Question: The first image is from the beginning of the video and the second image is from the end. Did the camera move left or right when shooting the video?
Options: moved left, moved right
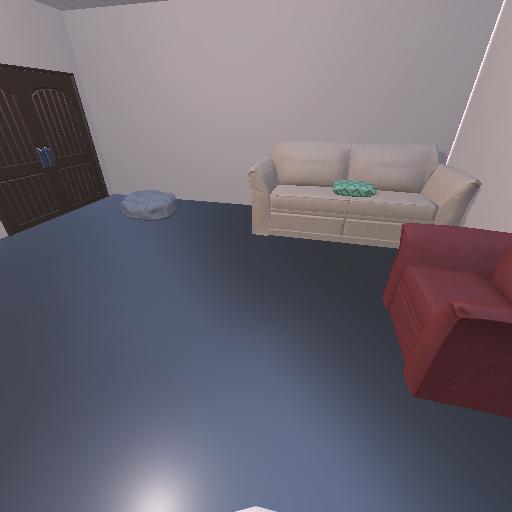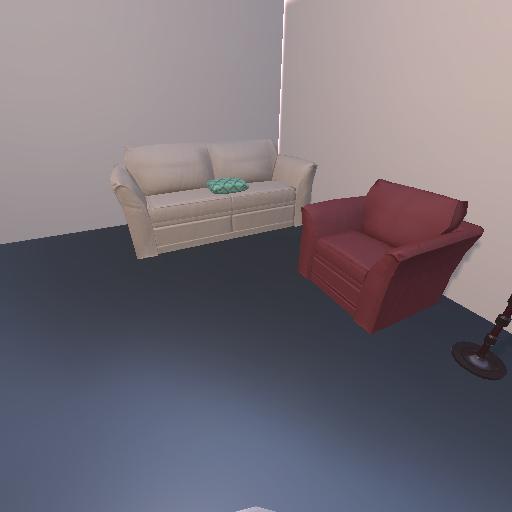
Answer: moved left